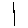
Label: line